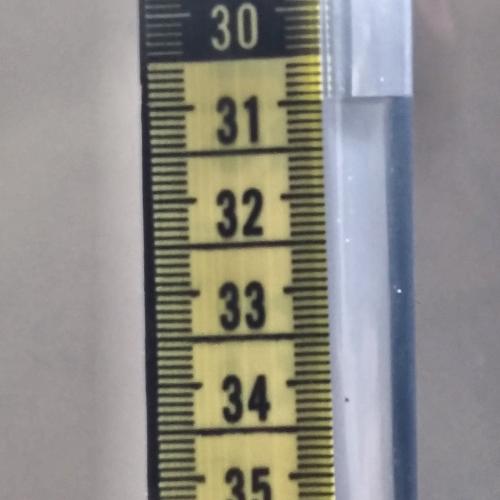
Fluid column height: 31.0 cm